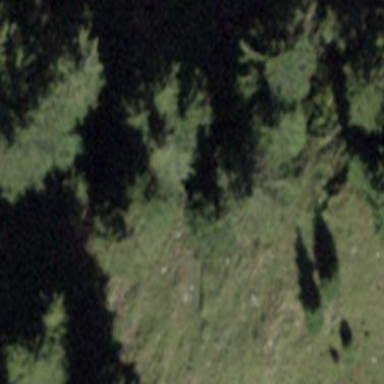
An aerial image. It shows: Forest area.